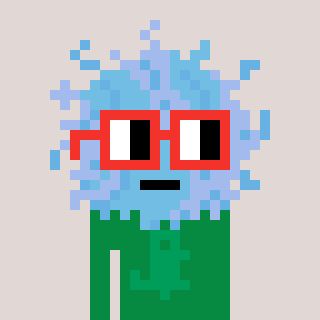
a pixel art character with square red glasses, a lint-shaped head and a green-colored body on a warm background